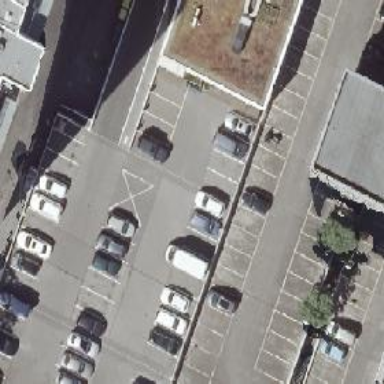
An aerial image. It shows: Parking aisle designated as service road.